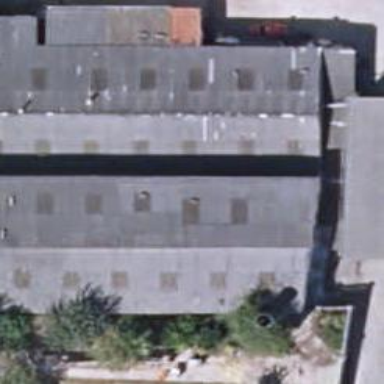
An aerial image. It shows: Industrial building.